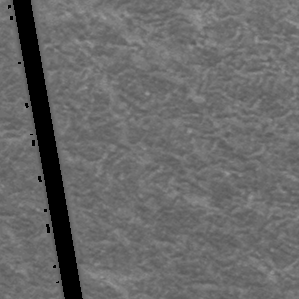
Label: frost